Question:
How would I go about achieving a bubble plot like this on R?
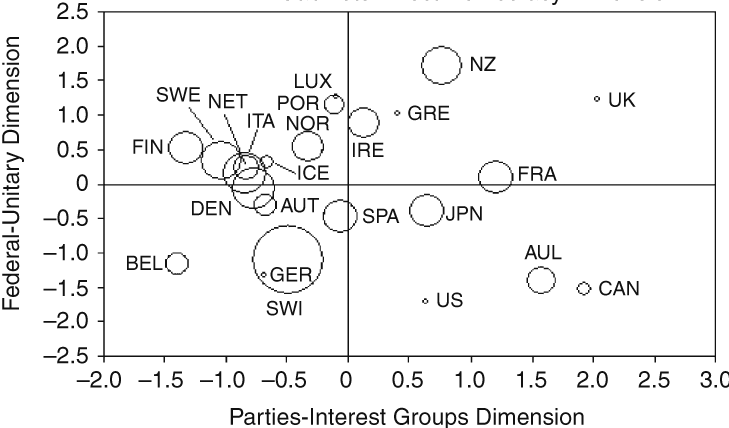
Answer: To achieve this you could use ggplot. Here an example:
'''
require(ggplot2)
df <- data.frame(x = c(-2, -1.5, 1, 2, 3),
y = c(-1, 0.8, 1, 1, 2),
country = c("SWI", "FRA", "US", "UK", "NL"), size = c(15,12,20,4,7))
ggplot(df, aes(x = x, y = y)) + geom_point(aes(size = size), pch=1) +geom_text(aes(label=country),hjust=-0.5, vjust=0) + xlim(c(-3,4)) + scale_size_continuous(range = c(2,20))
'''